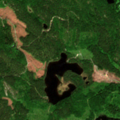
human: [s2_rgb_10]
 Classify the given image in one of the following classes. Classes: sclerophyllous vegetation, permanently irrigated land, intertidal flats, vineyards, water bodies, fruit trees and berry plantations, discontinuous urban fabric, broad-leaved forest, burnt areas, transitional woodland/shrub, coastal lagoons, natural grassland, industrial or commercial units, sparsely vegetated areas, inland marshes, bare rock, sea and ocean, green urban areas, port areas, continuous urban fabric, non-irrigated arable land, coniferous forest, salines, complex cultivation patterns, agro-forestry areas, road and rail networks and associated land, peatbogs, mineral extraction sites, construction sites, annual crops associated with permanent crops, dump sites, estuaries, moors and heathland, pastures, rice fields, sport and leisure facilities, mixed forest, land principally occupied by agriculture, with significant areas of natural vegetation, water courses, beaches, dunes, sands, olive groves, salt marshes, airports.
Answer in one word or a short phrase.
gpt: coniferous forest, mixed forest, transitional woodland/shrub